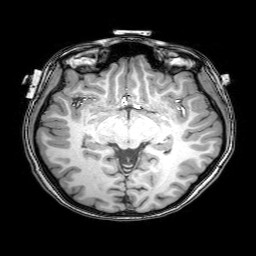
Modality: T1w
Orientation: coronal
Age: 21
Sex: female